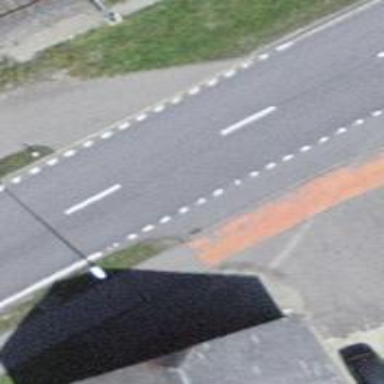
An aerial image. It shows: Uncontrolled road crossing with surface markings.